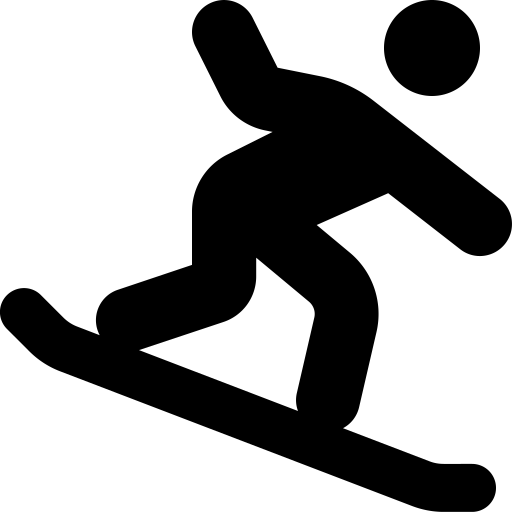
Tags: icon, FontAwesome, fa-icon, solid, person, snowboarding